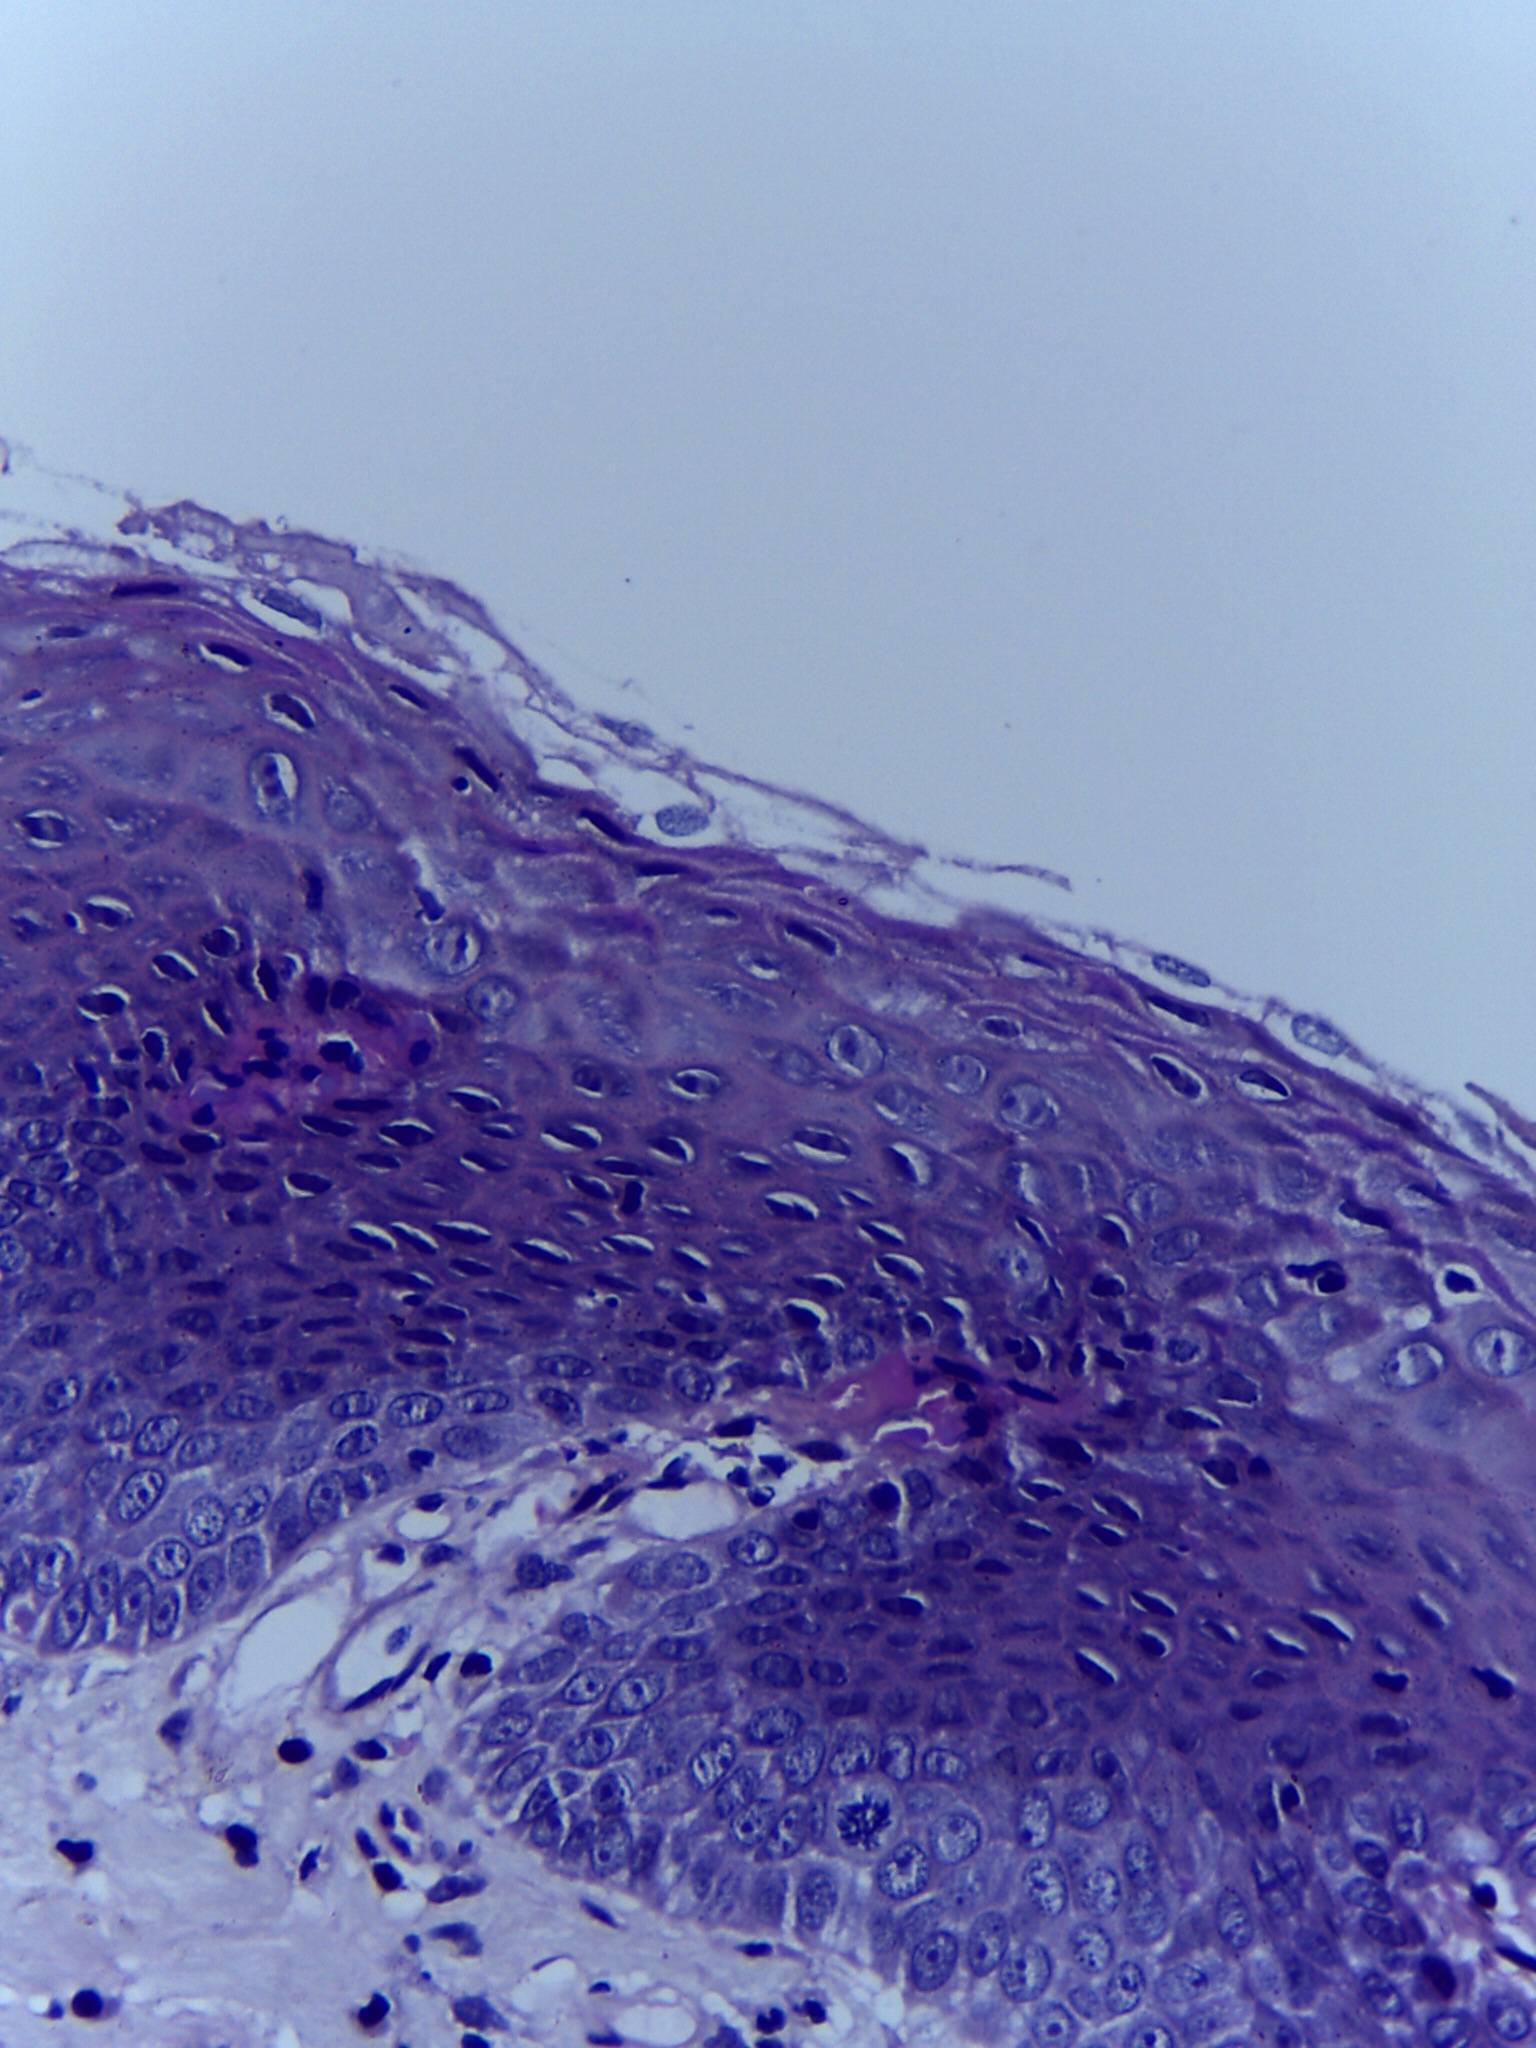
Diagnosis: Normal